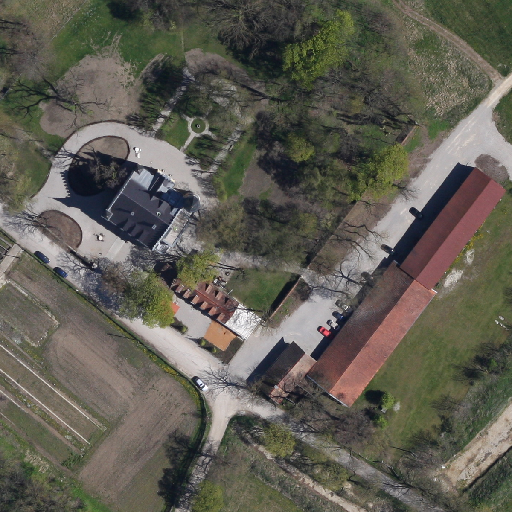
Referring expression: vehicle